Field crop: maize
Growth stage: 2
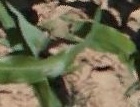
Species: maize